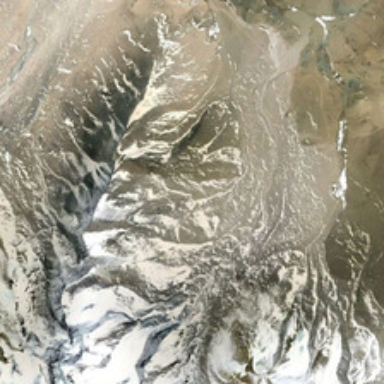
A corner of the snow capped mountains .